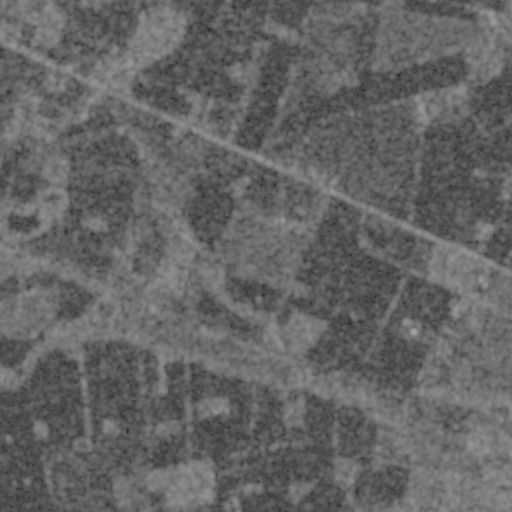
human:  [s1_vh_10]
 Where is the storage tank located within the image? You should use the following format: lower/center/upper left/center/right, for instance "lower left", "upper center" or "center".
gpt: The storage tank is located in the upper center of the image.
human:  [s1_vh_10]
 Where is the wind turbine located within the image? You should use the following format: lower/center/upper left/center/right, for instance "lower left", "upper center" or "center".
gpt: The wind turbine is located in the lower left of the image.
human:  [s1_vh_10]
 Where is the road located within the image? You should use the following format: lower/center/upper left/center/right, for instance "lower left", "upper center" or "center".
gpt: There is no road in the image.

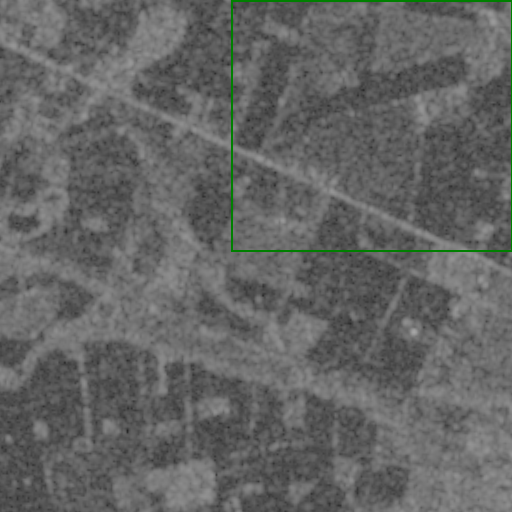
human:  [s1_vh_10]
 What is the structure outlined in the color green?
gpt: The structure outlined in green is a crop field.
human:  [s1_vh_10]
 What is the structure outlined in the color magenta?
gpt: There is no magenta outline.